Question: I'm trying to create a ggplot with a line on 3 colored rectangles. I'd like to insert the proper fill color of each rectangle inside the database.
Happens that the column is treated like a factor and the fill color is automatically set.
This is my attempt:
'''
library(ggplot2)
R<-rgb(185, 0, 51,alpha=1, maxColorValue=255)
Y<-rgb(255, 255, 255,maxColorValue=255)
G<-rgb(150, 191, 37,alpha=3,maxColorValue=255)
R<-rgb(185, 0, 51,alpha=1, maxColorValue=255)
sim<-seq(from=5000,to=14000,length.out=100)
ut<-c(673,685,697,709,721,733,745,758,770,782,794,806,818,830,842,855,867,879,891,903,915,927,940,952,964,976,988,1000,1012,1025,1037,963,975,986,997,1008,1019,1030,1042,1053,1064,1075,1086,1097,1108,1120,1131,1142,1153,1164,1175,1186,1198,1209,1220,1231,1242,1253,1265,1276,1287,1298,1309,1320,1331,1176,1186,1195,1205,1215,1225,1235,1244,1254,1264,1274,1283,1293,1303,1313,1322,1332,1342,1352,1362,1371,1381,1391,1401,1410,1420,1430,1440,1449,1223,1231,1239,1247,1256,1264)
fasce<-data.frame(xmin=c(sim[1],7566,10517,13127),xmax=c(7566,10517,13127,13598),ymin=ut[1]*0.9,ymax=Inf,color=c(R,Y,G,R),stringsAsFactors =F)
data<-(data.frame(sim,ut))
ggplot() +geom_rect(data=fasce,aes(xmin = xmin, xmax = xmax, ymin = ymin, ymax = ymax,fill=color))+
geom_line(data=data, aes(x = sim, y = ut))+geom_hline(y=ut[1],xmin=sim[1])
'''
I have also problem to display the 'hline' correctly:I'd like make it start from 'ut[1]'

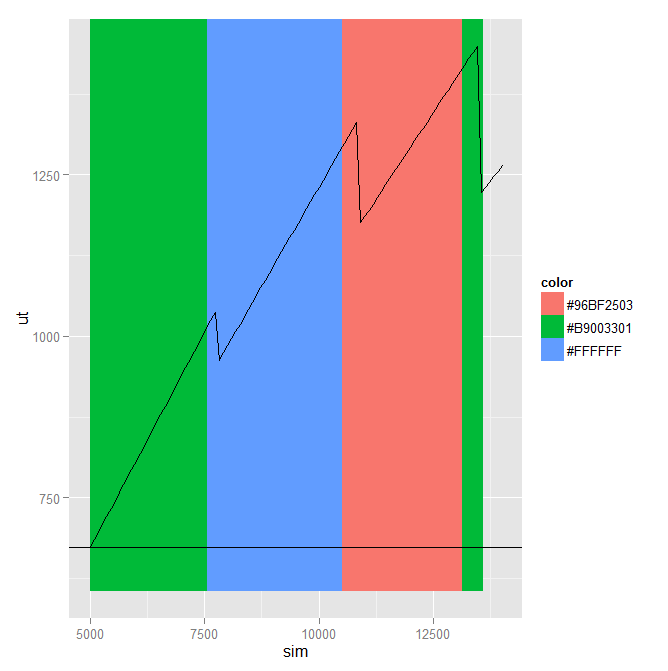
Answer: You'll want to use 'scale_fill_identity' to use the actual color names you give it. I removed 'alpha' from 'rgb' to get the color names as this was complicating things. If you want to change the transparency you can do it directly in ggplot2.
To add a horizontal line starting or ending at a specific point within the plot I use 'geom_segment' instead of 'geom_hline'.
The colors I used and put in your dataset 'fasce'.
'''
R = rgb(185, 0, 51, maxColorValue=255)
Y = rgb(255, 255, 255, maxColorValue=255)
G = rgb(150, 191, 37, maxColorValue=255)
ggplot() +
geom_rect(data=fasce, aes(xmin = xmin, xmax = xmax, ymin = ymin, ymax = ymax, fill=color)) +
geom_line(data=data, aes(x = sim, y = ut)) +
scale_fill_identity() +
geom_segment(aes(x = min(sim), xend = Inf, y = ut[1], yend = ut[1]))
'''

The 'scale_fill_identity' function puts no legend by default. If you want the legend still, you could use something along the liens of 'scale_fill_identity(guide = "legend", breaks = fasce$color)'.